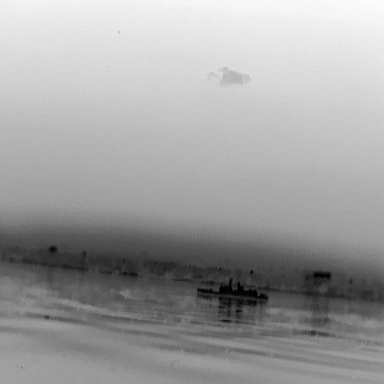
There is a warship in the infrared image.